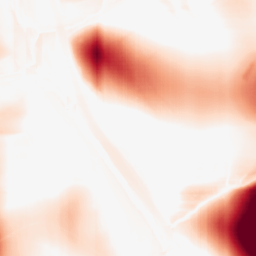
Category: morphological
Decomposition family: rolling_ball
Decomposition parameters: radius: 50
Upsampling method: sinc_hamming
Upsampling parameters: scale: 4
kernel_size: 8
Upsampling scale: 4